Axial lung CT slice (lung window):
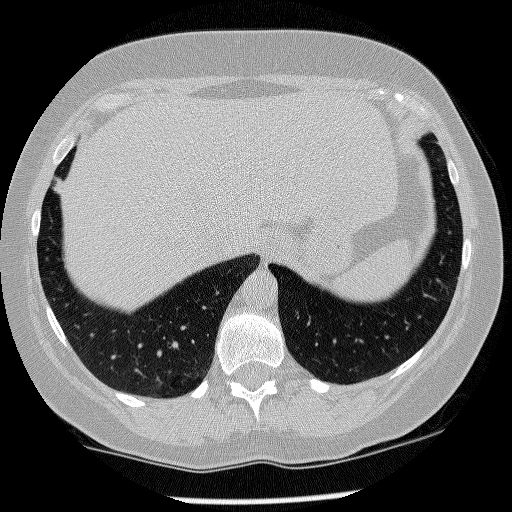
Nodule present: no